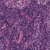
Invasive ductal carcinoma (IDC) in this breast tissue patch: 0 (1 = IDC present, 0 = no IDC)